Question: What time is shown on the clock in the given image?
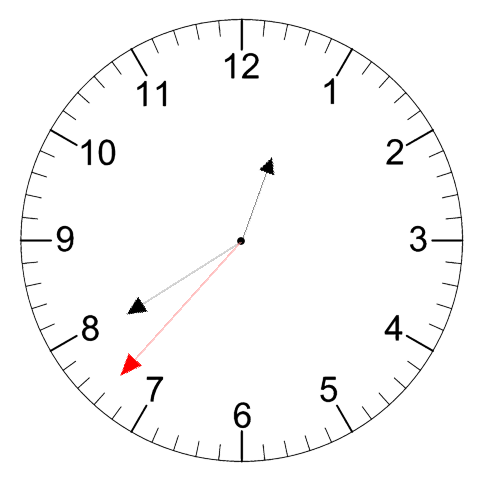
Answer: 12:39:37